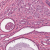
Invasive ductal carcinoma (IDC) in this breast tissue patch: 1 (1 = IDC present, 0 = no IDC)